Field crop: tomato
Growth stage: 2
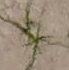
Species: cyperus